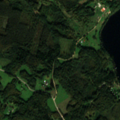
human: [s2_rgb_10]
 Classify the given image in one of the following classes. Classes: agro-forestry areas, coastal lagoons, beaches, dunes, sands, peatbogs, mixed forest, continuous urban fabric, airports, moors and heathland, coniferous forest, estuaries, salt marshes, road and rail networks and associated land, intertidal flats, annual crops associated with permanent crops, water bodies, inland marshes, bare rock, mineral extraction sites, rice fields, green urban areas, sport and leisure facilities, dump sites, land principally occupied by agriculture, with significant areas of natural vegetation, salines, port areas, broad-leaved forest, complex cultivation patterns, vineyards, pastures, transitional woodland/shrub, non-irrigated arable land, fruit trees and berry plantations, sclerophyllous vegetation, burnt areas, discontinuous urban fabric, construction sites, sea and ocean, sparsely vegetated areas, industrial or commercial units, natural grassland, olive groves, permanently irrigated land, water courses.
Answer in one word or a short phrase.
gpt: land principally occupied by agriculture, with significant areas of natural vegetation, coniferous forest, mixed forest, water bodies